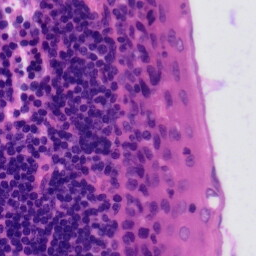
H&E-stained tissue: Tonsil